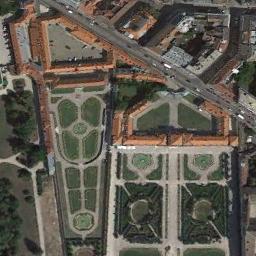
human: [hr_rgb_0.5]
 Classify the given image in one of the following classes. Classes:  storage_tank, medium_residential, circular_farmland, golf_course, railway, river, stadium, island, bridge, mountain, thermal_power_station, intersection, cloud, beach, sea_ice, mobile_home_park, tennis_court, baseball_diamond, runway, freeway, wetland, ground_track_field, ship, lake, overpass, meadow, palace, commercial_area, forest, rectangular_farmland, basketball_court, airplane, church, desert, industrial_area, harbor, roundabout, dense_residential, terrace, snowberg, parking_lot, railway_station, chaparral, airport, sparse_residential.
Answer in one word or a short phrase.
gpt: palace